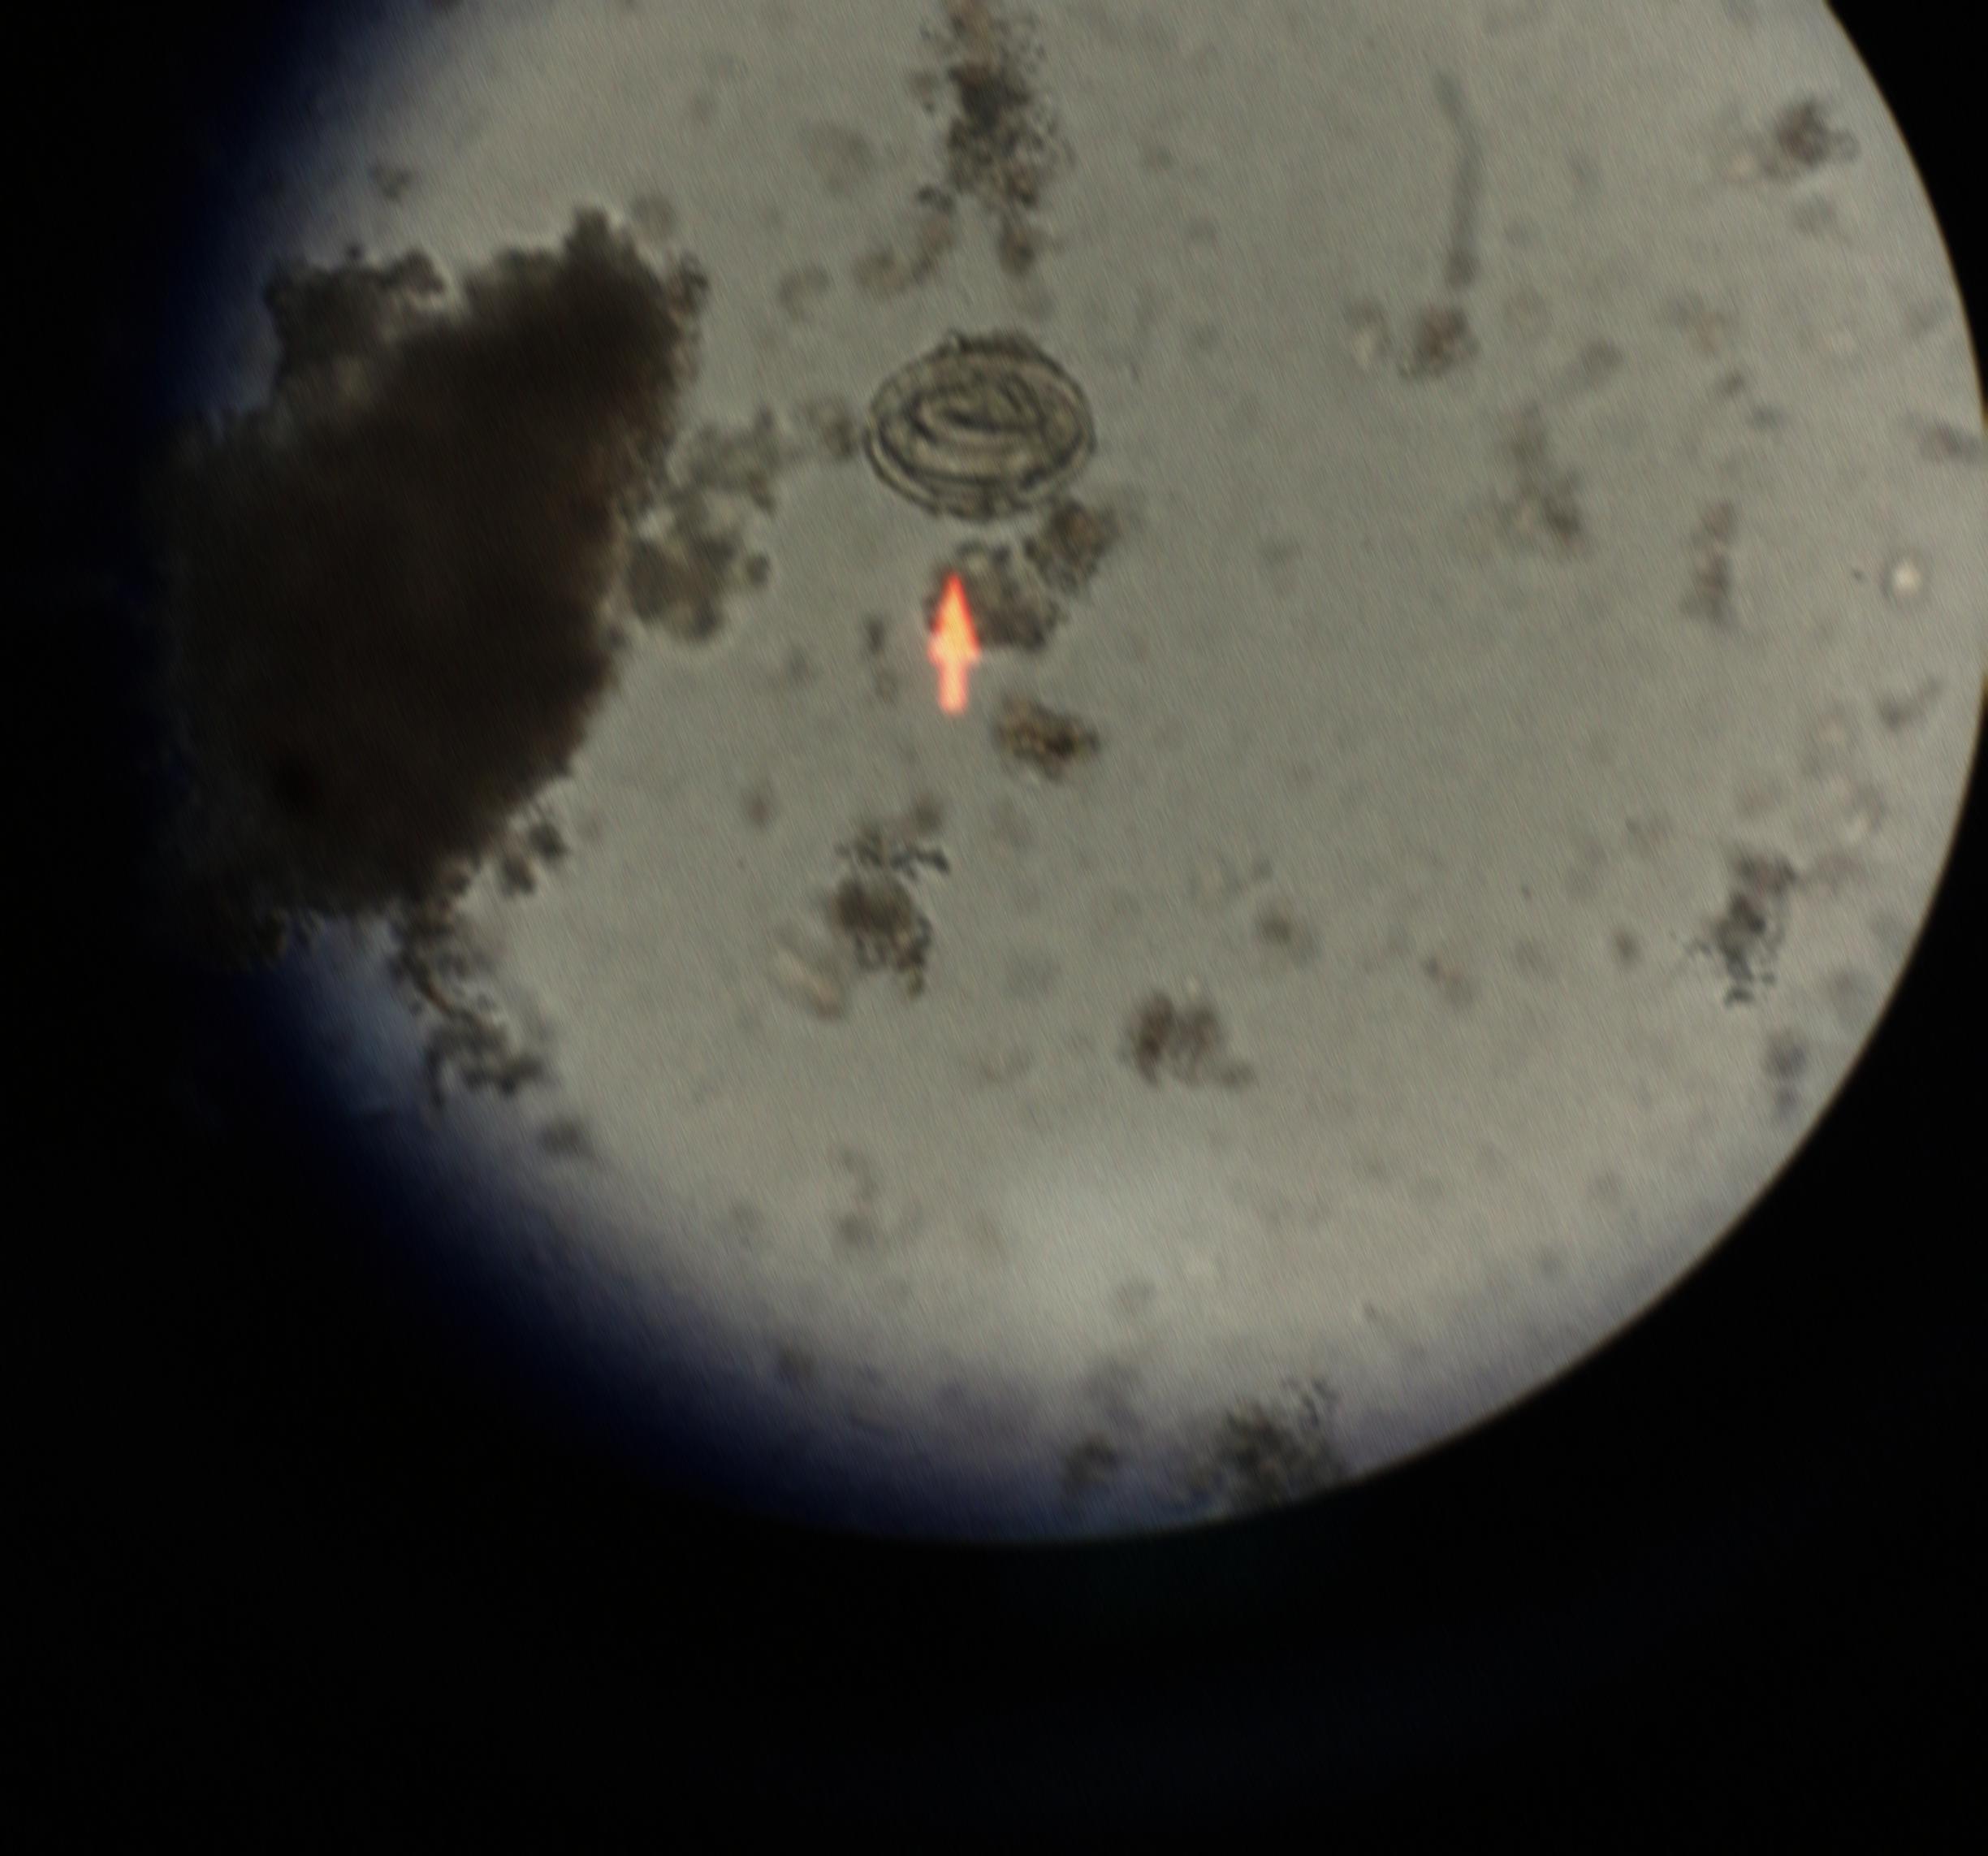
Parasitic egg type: Ascaris lumbricoides